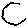
Label: hexagon